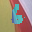
Label: 6